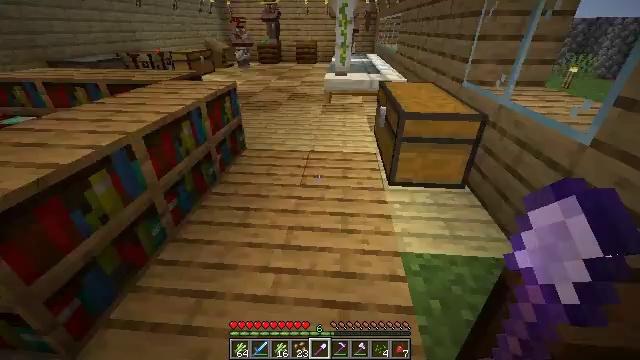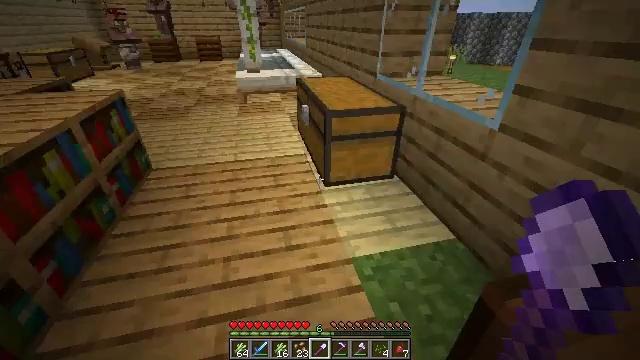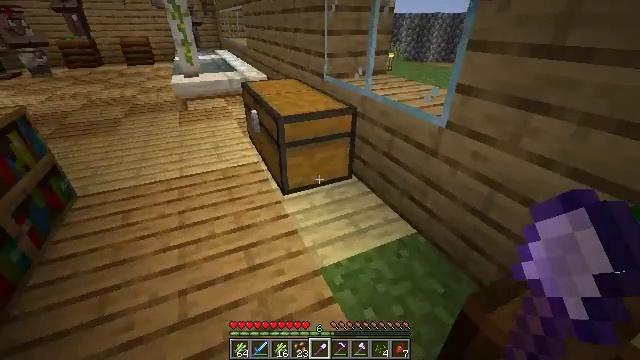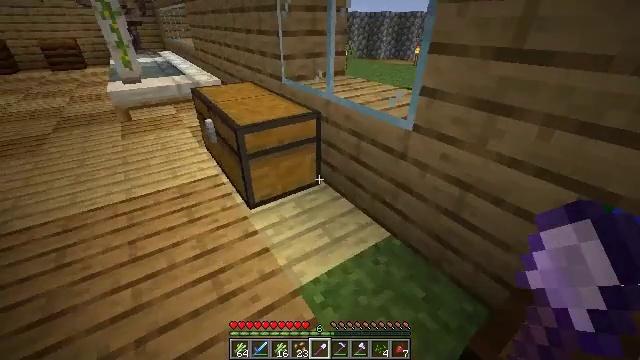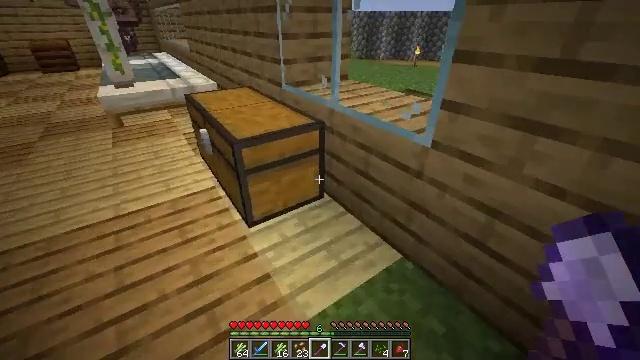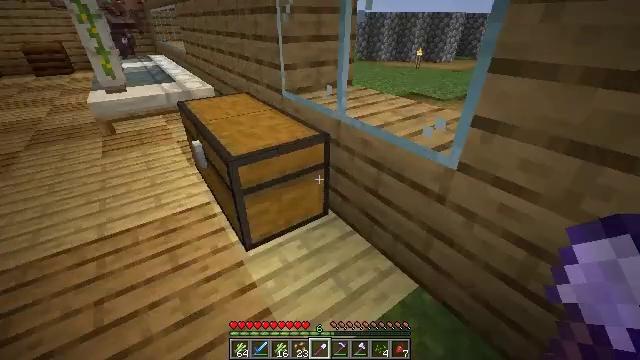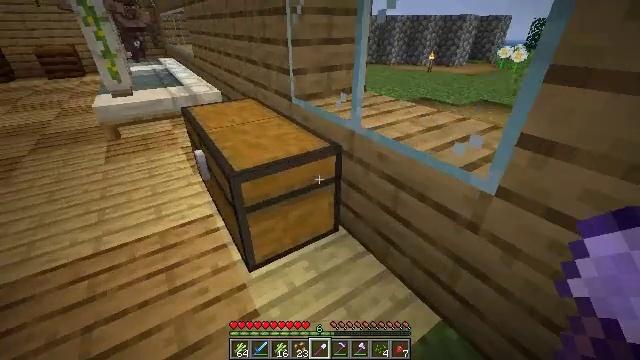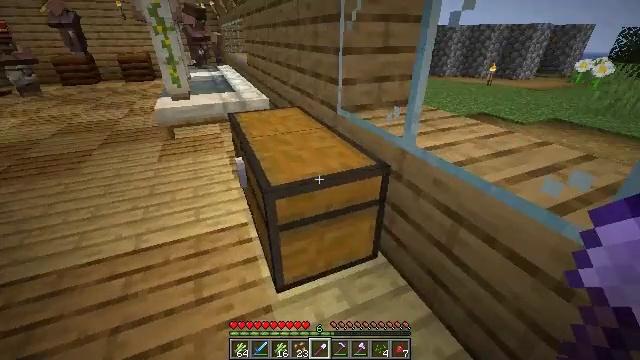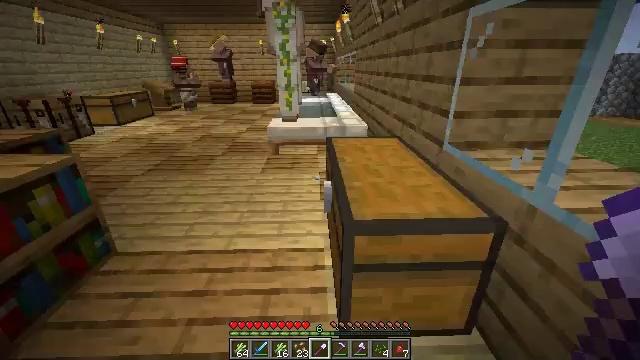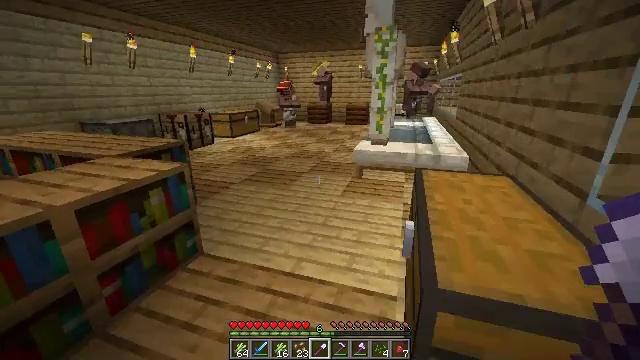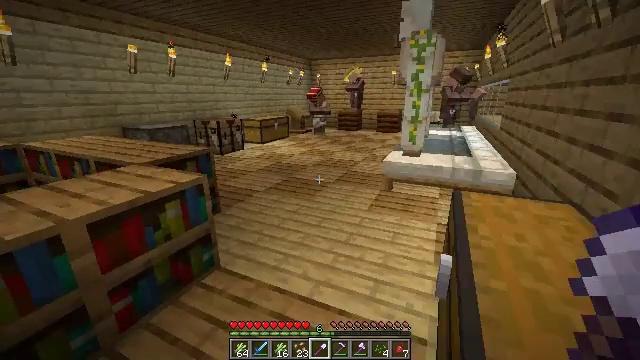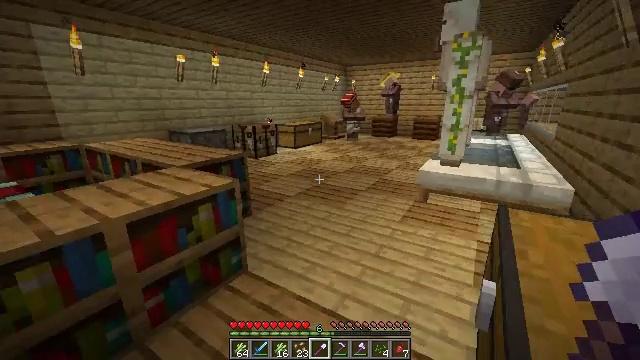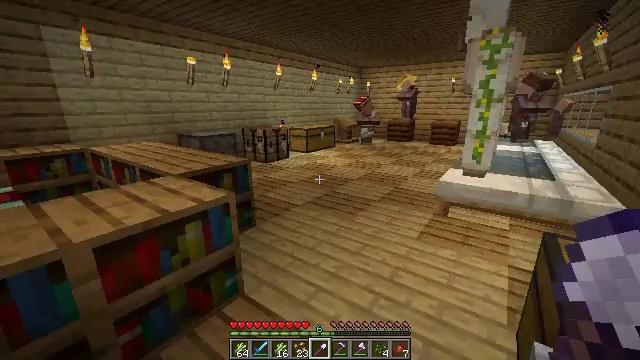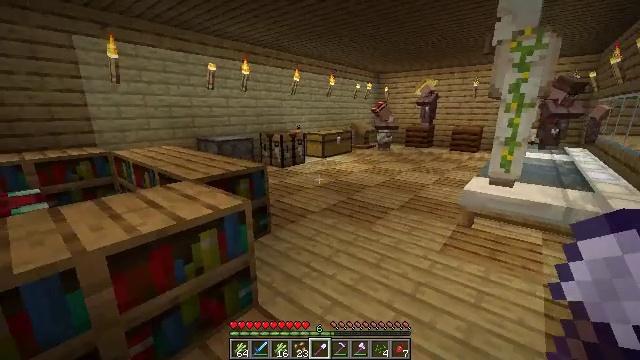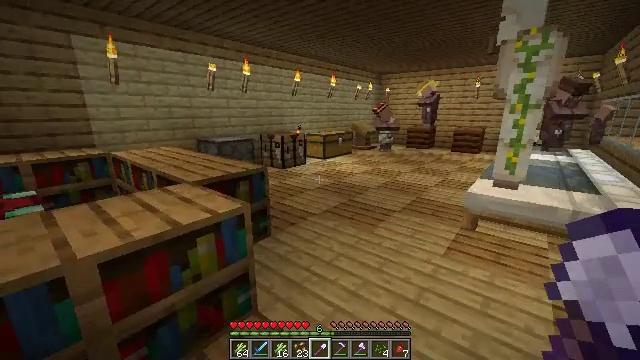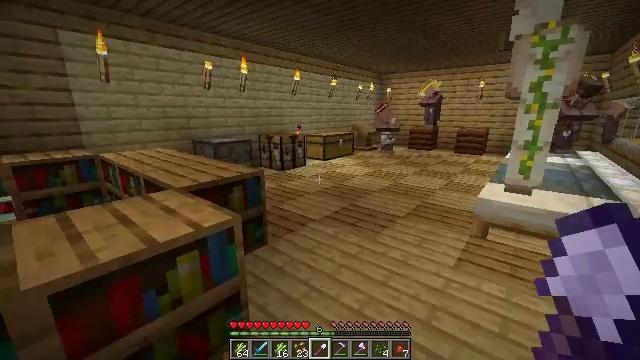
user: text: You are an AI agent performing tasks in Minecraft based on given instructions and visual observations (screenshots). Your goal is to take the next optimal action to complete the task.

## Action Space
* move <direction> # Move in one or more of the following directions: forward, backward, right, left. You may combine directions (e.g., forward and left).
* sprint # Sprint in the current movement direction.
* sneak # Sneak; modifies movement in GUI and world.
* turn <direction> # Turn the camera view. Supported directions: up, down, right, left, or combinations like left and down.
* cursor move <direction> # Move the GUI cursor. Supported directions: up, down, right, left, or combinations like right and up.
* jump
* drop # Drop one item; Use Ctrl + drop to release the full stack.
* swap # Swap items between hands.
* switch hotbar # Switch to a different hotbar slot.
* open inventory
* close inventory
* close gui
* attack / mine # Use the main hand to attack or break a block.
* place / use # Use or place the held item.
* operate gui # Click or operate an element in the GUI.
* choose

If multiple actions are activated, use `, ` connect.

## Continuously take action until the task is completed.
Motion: motion action
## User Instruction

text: In the crafting table, craft some paper.
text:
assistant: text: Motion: move forward, turn right
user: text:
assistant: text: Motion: move forward, turn right
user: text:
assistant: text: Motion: move forward, turn right
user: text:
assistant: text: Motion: move forward
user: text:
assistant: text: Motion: move forward
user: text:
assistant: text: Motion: move forward, turn left
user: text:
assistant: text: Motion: move forward, turn left and up
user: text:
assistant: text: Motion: move forward, turn left and up
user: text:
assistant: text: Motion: move forward, turn left and up
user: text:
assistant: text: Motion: move forward, turn left and up
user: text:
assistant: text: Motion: move forward, turn left and up
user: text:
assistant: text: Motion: move forward, turn left
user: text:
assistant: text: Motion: move forward, turn left and up
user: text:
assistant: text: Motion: move forward
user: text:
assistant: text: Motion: move forward
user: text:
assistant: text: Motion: move forward, turn left
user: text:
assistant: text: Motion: move forward, turn left
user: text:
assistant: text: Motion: move forward, turn left
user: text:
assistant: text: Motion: move forward
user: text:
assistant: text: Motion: move forward
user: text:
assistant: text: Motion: move forward
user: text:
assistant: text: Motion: move forward
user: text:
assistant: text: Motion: move forward
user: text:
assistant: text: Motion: move forward
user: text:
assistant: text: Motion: move forward
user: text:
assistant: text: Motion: move forward
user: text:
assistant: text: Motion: move forward
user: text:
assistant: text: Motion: move forward
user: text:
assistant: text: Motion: move forward
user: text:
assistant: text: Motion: move forward